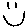
Label: smiley face